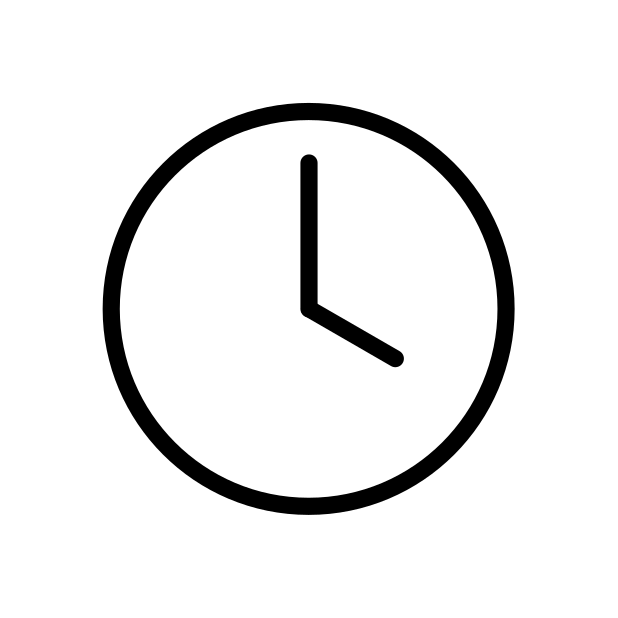
four o’clock